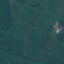
Label: Pasture